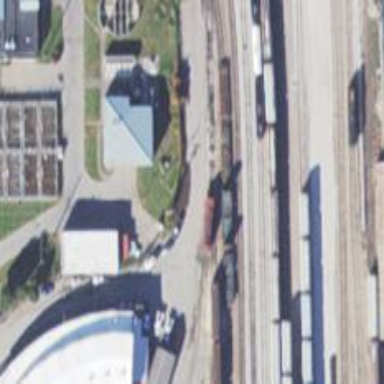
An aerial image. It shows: Railway yard used for servicing trains.